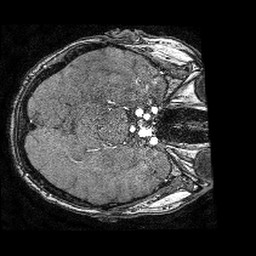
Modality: angio
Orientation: axial
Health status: ill
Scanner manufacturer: philips
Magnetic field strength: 3 T
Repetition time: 0.01863 s
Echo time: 0.003454 s